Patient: sex M, age 65
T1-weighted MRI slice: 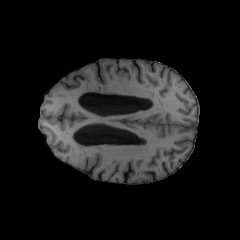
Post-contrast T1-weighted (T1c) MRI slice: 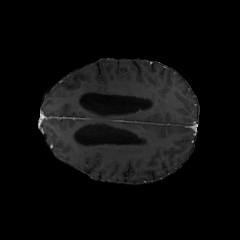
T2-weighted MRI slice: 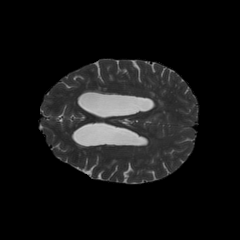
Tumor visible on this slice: no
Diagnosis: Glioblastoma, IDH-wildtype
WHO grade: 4